【题型】解答题　【知识点】立体几何　【难度】easy
如图 1 所示的平行四边形 $ABCD$ 中，$CA = CB = 1$，$CD = \sqrt{2}$。现将 $\triangle DAC$ 沿 $AC$ 折起，得到图 2 所示的三棱锥 $P-ABC$，记 $PC$ 的中点为 $M$，且 $PB = \sqrt{3}$。

(1) 求证：$AM \perp BC$；

(2) 记线段 $AB$ 的中点为 $E$，在直线 $CE$ 上作出点 $N$，使得 $PN \parallel$ 平面 $MAB$，请说明理由，并求出二面角 $P-NB-A$ 的大小。
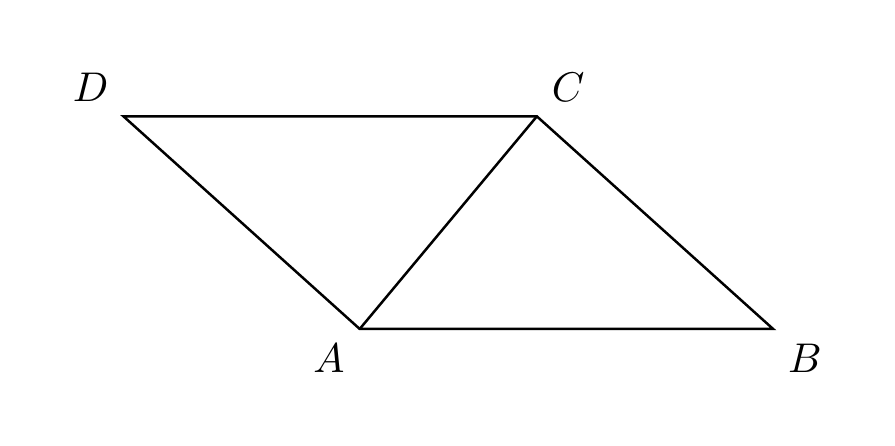
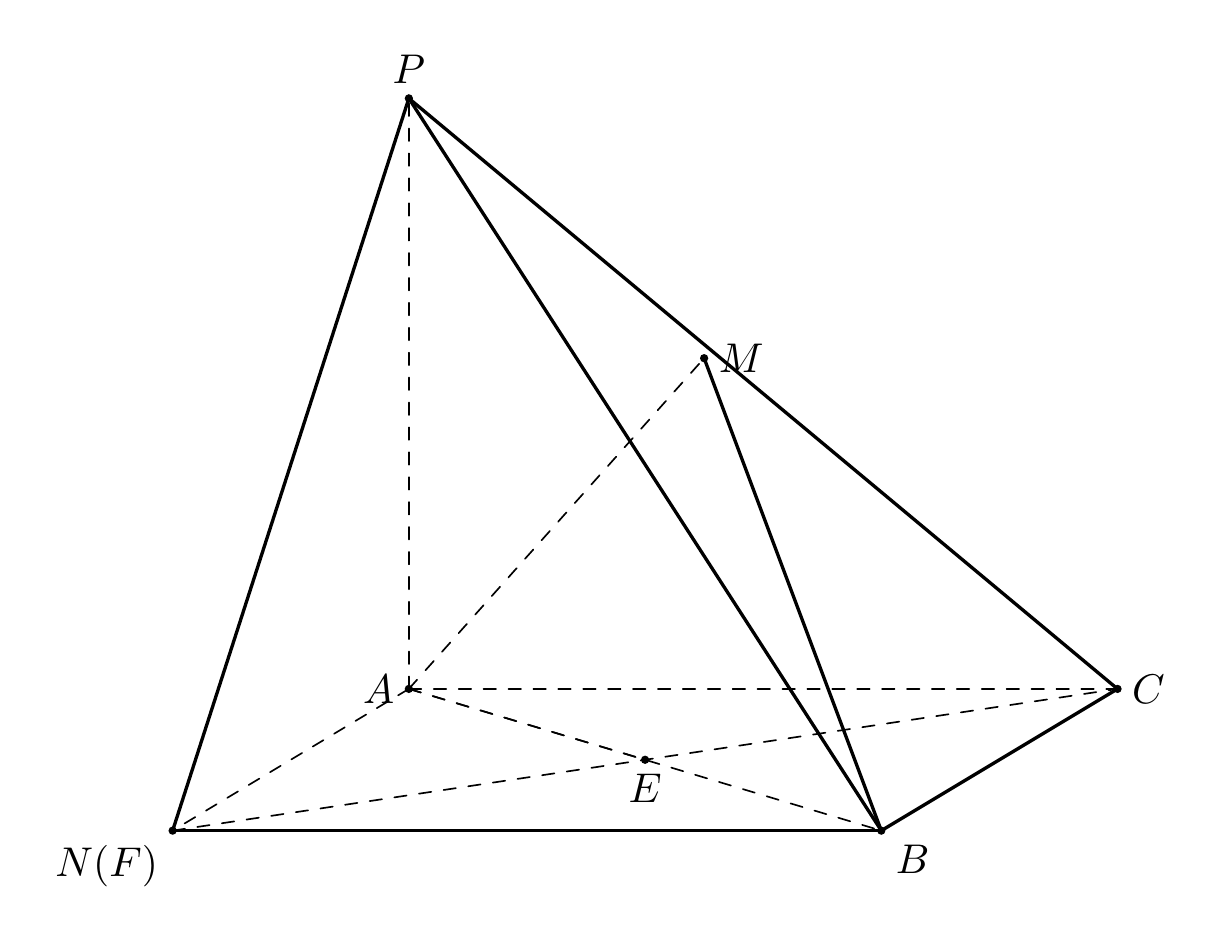
【解答】
\textbf{【答案】} (1) 证明见解析 \quad (2) $45^\circ$

\vspace{1em}
\hrule
\vspace{1em}

\textbf{【解析】}
(1) 因为 $CA = CB = 1$，$CD = \sqrt{2}$，
又 $CD = AB$，所以 $CA^2 + CB^2 = 1^2 + 1^2 = 2 = (\sqrt{2})^2 = AB^2$，
所以 $\angle ACB = 90^\circ$，所以 $\angle DAC = 90^\circ$，即 $DA \perp AC$，$BC \perp CA$。

图 2 中，$PA = DA = 1$，$AB = \sqrt{2}$，$PB = \sqrt{3}$，
则 $PA^2 + AB^2 = 1 + 2 = 3 = PB^2$，所以 $PA \perp AB$。
又 $AB, AC$ 为平面 $ABC$ 内两条相交直线，所以 $PA \perp$ 平面 $ABC$。
又 $BC$ 在平面 $ABC$ 内，所以 $PA \perp BC$。
又 $BC \perp CA$，且 $PA, CA$ 为平面 $PAC$ 内两条相交直线，
所以 $BC \perp$ 平面 $PAC$，又 $AM$ 在平面 $PAC$ 内，所以 $AM \perp BC$。

(2)

以 $CA, CB$ 为邻边，构造矩形 $ACBF$，连接 $CF$，易知过点 $E$。
因为 $E, M$ 分别为 $CF, CP$ 的中点，所以 $PF \parallel ME$。
又 $ME$ 在平面 $MAB$ 内，$PF$ 在平面 $MAB$ 外，所以 $PF \parallel$ 平面 $MAB$，即点 $F$ 就是 $N$ 点。

由 (1) 知 $PA \perp$ 平面 $ACBN$，$BN$ 在平面 $ACBN$ 内，所以 $BN \perp PA$。
又 $BN \perp AN$，$AN, PA$ 为平面 $PAN$ 内两条相交直线，
所以 $BN \perp$ 平面 $PAN$，$PN$ 在平面 $PAN$ 内，所以 $PN \perp BN$。
又 $AN \perp BN$，所以 $\angle PNA$ 为二面角 $P-NB-A$ 的平面角。
因为 $PA \perp AN$，$PA = AN$，所以 $\angle PNA = 45^\circ$。
所以二面角 $P-NB-A$ 的大小为 $45^\circ$。

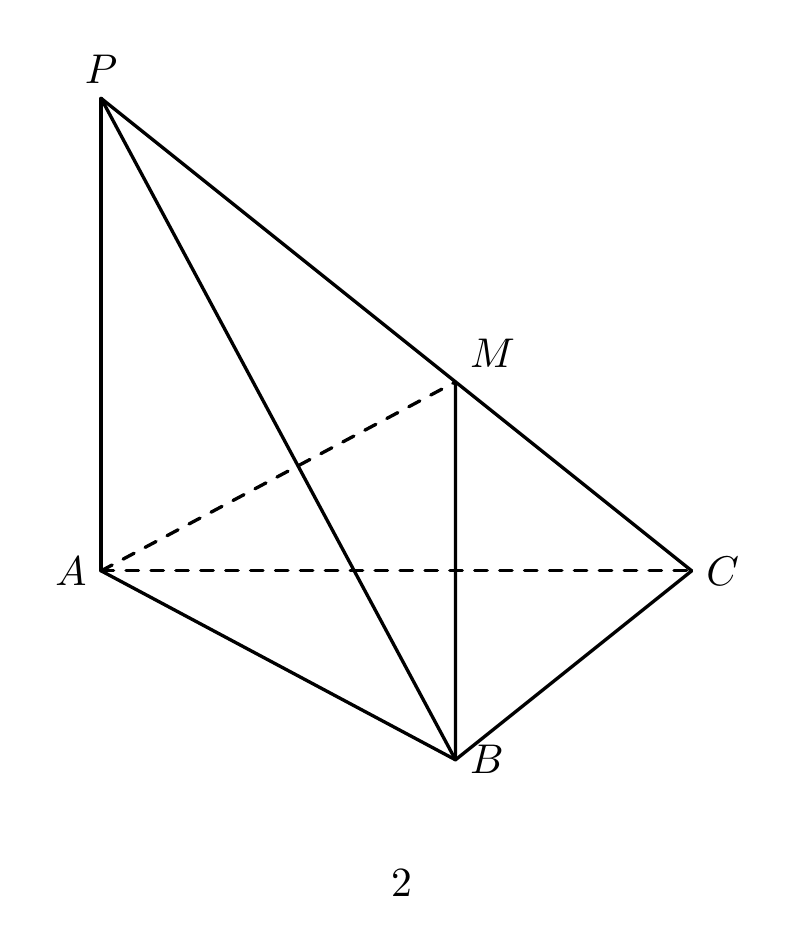